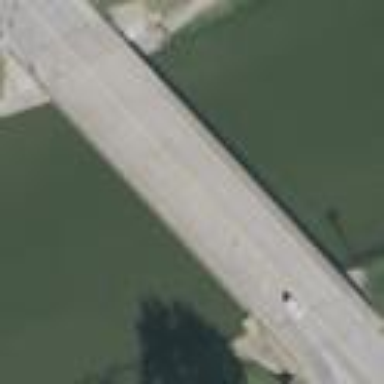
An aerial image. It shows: Man-made bridge.